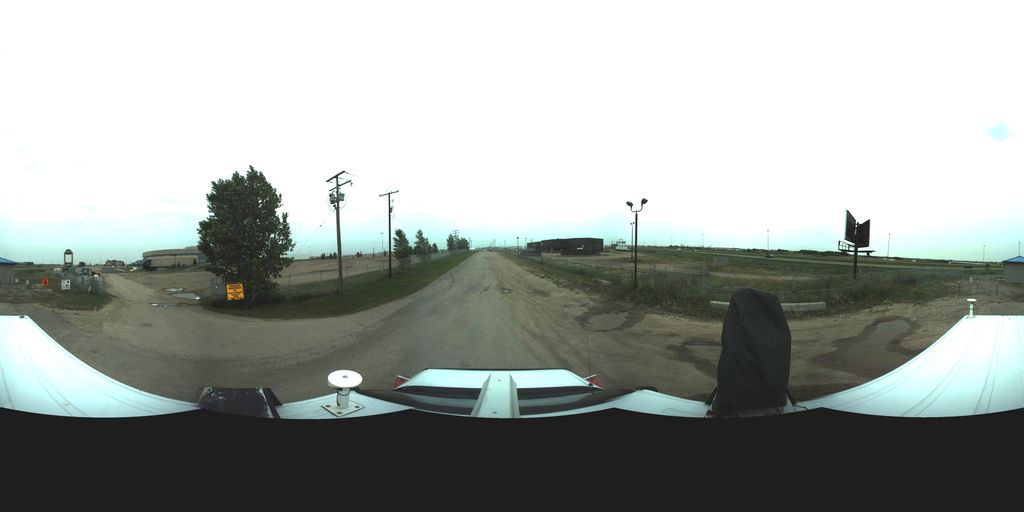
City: saskatoon